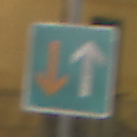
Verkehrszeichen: VorrangVorGegenverkehr
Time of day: Night
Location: Outdoor (Urban)
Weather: PartlyCloudy
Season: NotSpecified
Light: Artificial